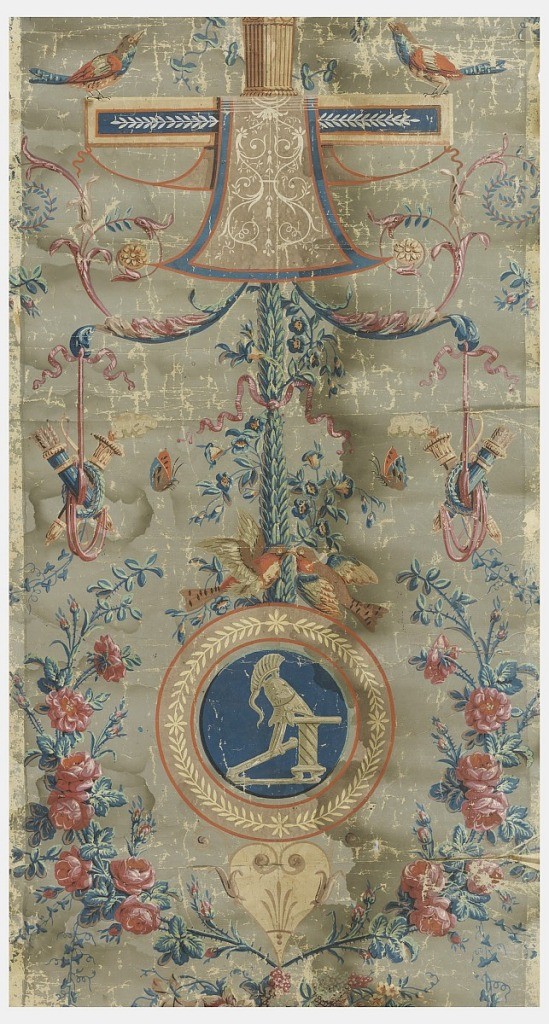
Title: Sidewall
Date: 1790–1800
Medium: Block-printed on handmade paper
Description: Arabesque, including roundel with battle trophies in grisaille, vase with flower above decorated apron, confronted birds, roses, and trophies of quivers and torches; printed in blue, pink, green, orange and cream on gray ground.